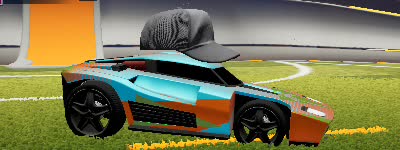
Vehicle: breakout